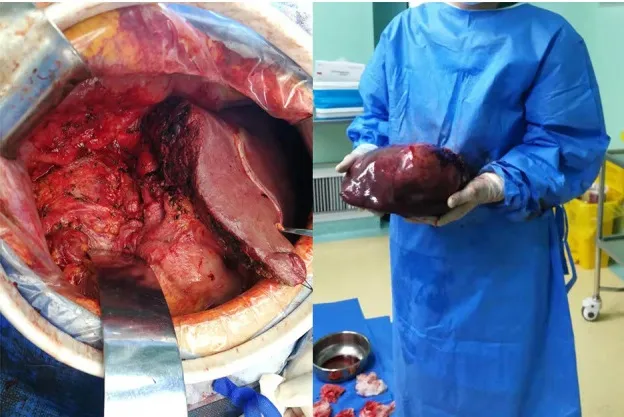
Tumor appearance. (Left) Operating field after excision of right, caudate and quadrate lobe of liver; (Right) gross specimen.
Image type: medical_photograph (other_medical_photograph)